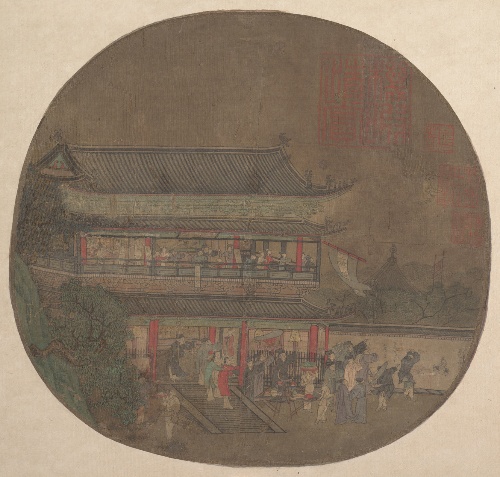
Title: 南宋/元   佚名   呂洞賓過岳陽樓圖   扇|The Immortal Lü Dongbin Appearing over the Yueyang Pavilion
Artist: Unidentified artist
Date: late 13th–early 14th century
Object type: Fan mounted as an album leaf
Classification: Paintings
Medium: Fan mounted as an album leaf; ink and color on silk
Culture: China
Period: Southern Song, Yuan or early Ming dynasty
Dimensions: Image: 9 3/8 × 9 7/8 in. (23.8 × 25.1 cm)
Mat: 15 × 15 in. (38.1 × 38.1 cm)
Department: Asian Art
Credit line: Rogers Fund, 1917
Accession year: 1917
Repository: Metropolitan Museum of Art, New York, NY
Tags: Pavilions|Men